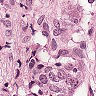
Metastatic tissue present: yes